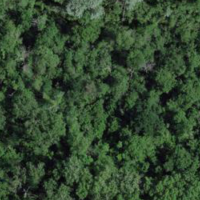
EUNIS habitat code: 41
Species observed at this site:
Phylloscopus collybita